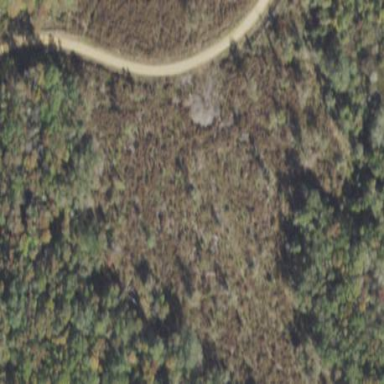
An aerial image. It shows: Forest area predominantly covered with needle-leaved trees.